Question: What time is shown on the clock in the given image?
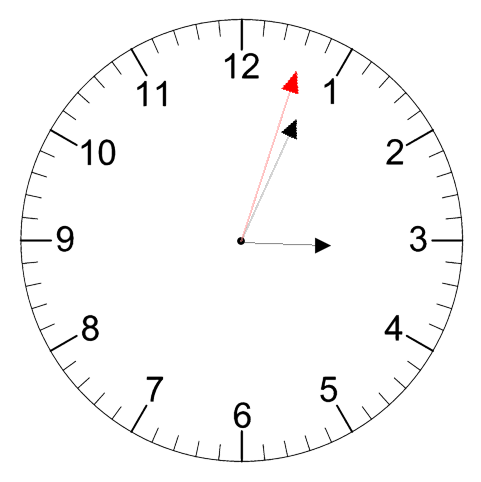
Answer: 03:04:03